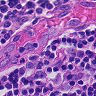
Metastatic tissue present: no